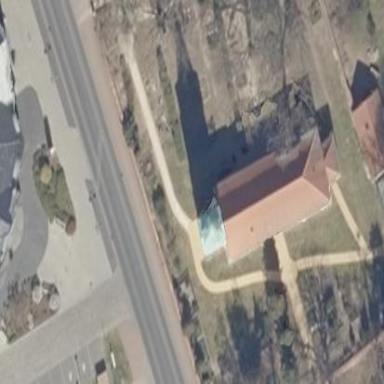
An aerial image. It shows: Church which is place of worship.